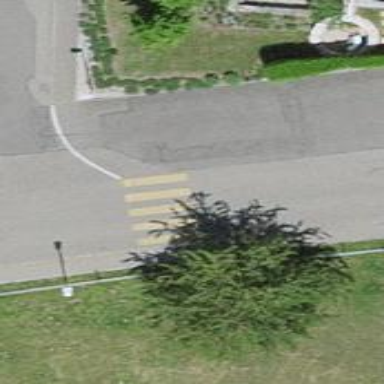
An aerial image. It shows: Zebra crossing on the road.